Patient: sex M, age 48
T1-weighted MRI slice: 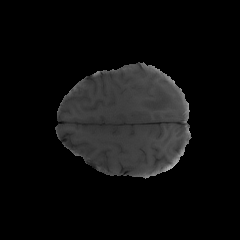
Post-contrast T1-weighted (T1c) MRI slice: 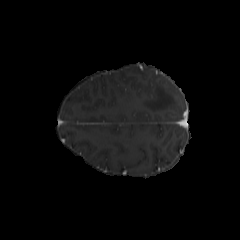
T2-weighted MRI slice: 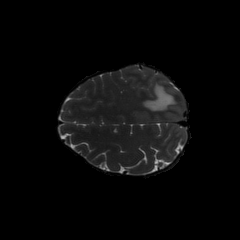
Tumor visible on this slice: yes
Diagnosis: Glioblastoma, IDH-wildtype
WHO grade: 4